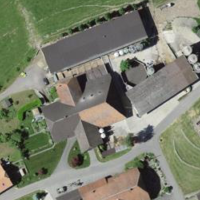
EUNIS habitat code: 55
Species observed at this site:
Galeopsis tetrahit